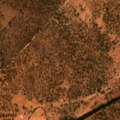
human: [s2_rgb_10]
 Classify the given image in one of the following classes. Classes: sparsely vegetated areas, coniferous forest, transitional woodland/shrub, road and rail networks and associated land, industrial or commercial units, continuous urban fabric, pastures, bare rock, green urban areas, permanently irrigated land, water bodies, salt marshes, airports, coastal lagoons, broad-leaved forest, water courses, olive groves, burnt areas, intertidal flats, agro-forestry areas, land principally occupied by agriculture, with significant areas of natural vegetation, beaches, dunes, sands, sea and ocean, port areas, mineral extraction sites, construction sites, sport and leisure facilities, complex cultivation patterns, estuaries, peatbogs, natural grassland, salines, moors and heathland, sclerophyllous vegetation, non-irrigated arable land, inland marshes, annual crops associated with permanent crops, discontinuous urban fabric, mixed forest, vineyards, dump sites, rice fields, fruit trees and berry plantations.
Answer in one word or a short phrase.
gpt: pastures, agro-forestry areas, broad-leaved forest